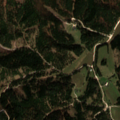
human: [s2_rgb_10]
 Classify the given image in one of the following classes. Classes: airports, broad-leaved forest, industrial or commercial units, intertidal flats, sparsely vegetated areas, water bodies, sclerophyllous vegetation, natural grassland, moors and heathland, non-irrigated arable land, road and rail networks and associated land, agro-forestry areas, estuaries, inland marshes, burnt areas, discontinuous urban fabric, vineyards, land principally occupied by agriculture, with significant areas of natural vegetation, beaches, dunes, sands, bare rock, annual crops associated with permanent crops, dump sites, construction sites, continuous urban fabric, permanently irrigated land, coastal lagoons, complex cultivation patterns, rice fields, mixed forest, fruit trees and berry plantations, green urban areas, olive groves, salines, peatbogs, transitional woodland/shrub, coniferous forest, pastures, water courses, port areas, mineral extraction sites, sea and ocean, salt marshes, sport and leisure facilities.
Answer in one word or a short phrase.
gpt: pastures, coniferous forest, mixed forest